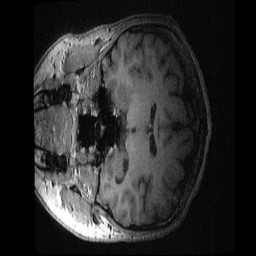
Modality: T1w
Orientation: coronal
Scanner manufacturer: ge
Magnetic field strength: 3 T
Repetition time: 0.007408 s
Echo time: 0.002676 s